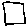
Label: square